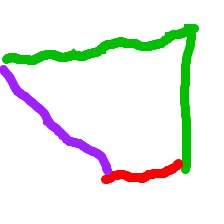
Shape: trapezoid